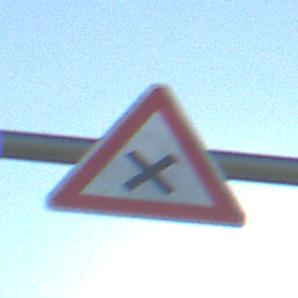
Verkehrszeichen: KreuzungOderEinmuendung
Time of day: MorningAfternoon
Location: Outdoor (Nature)
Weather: Clear
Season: Autumn
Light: Natural